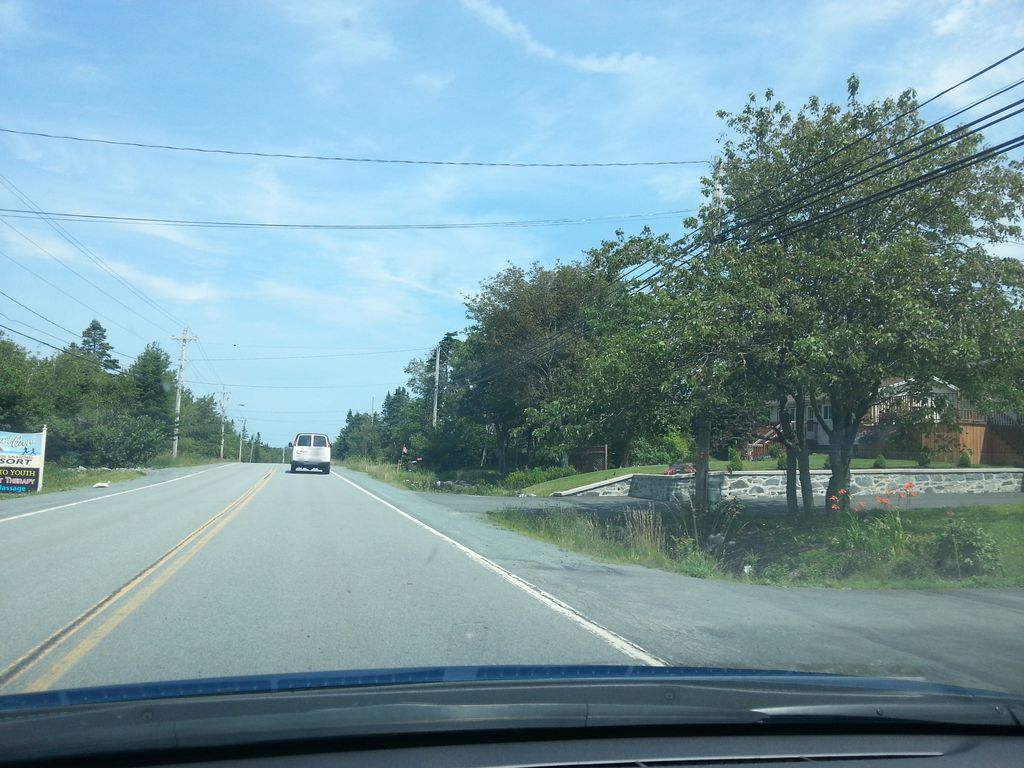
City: halifax